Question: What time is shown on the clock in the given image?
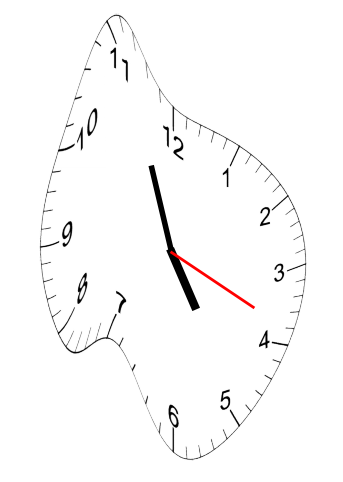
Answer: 04:56:19